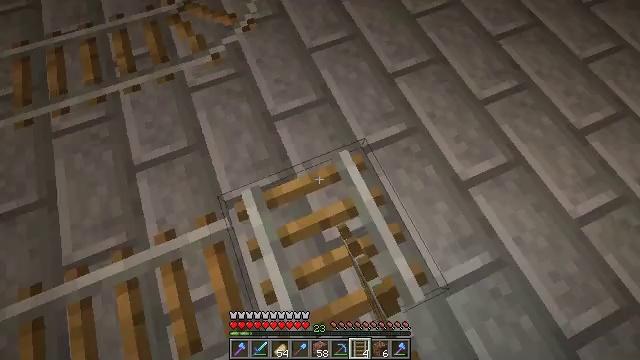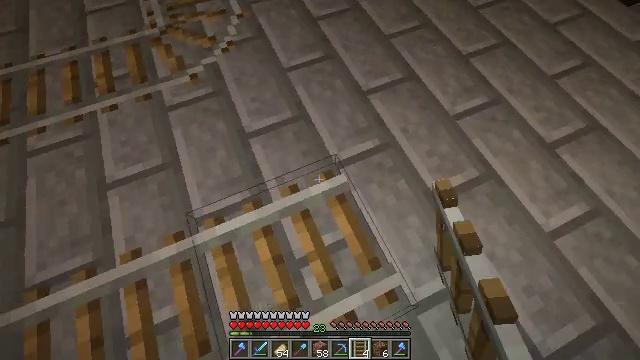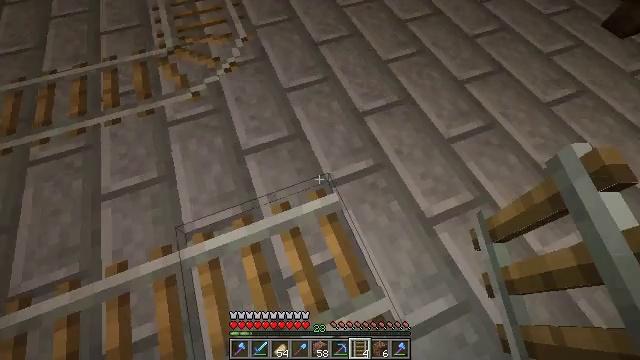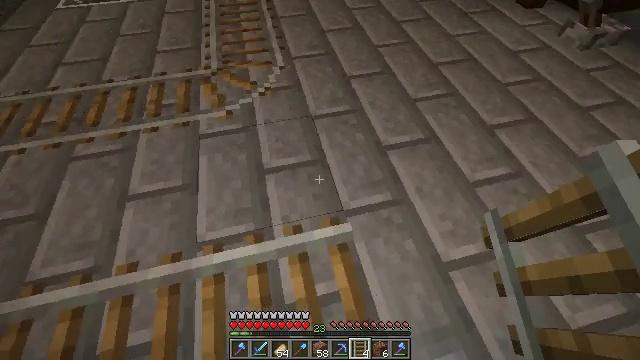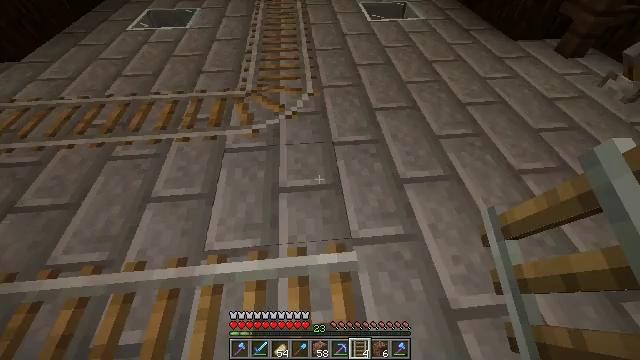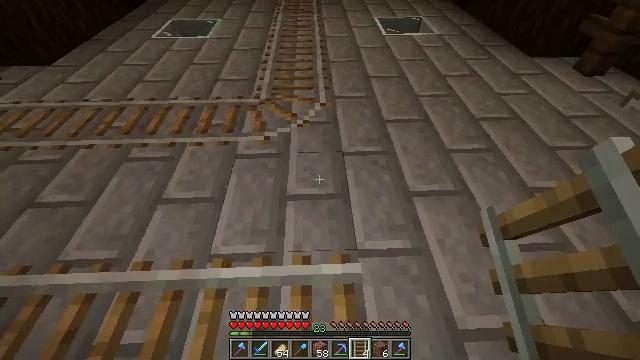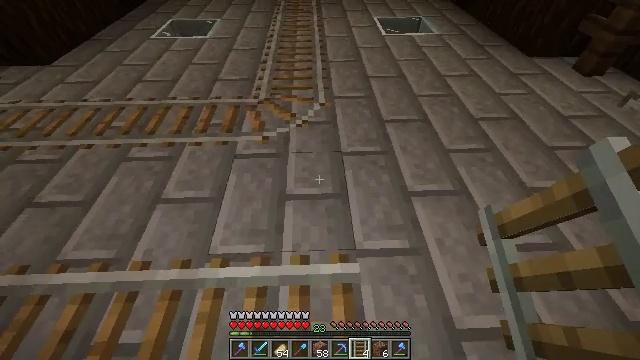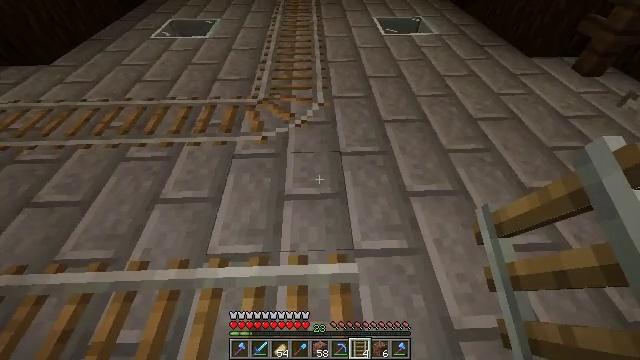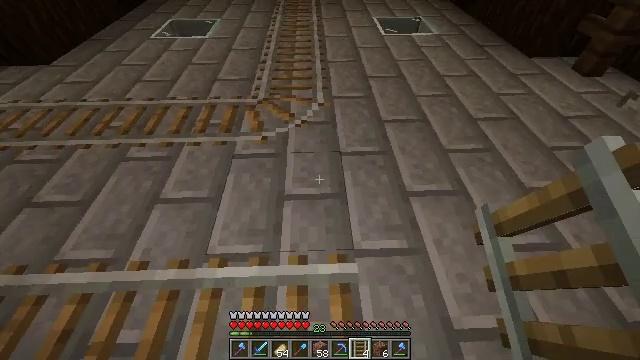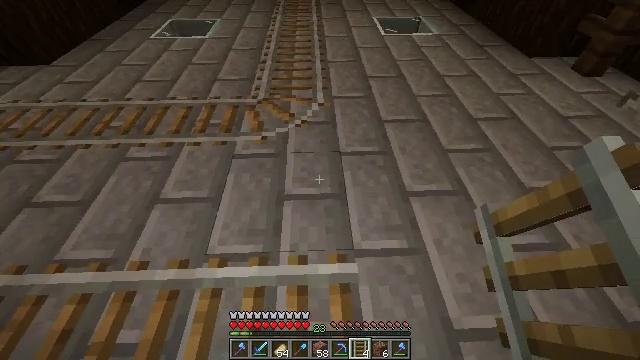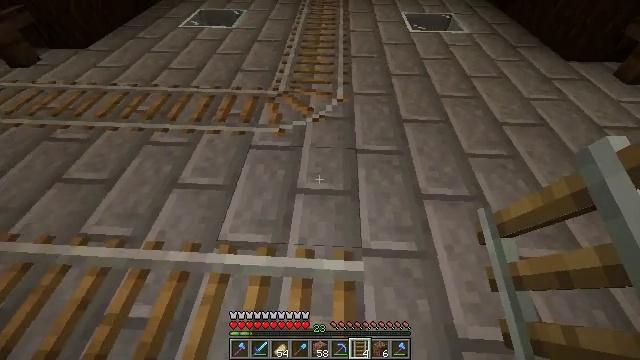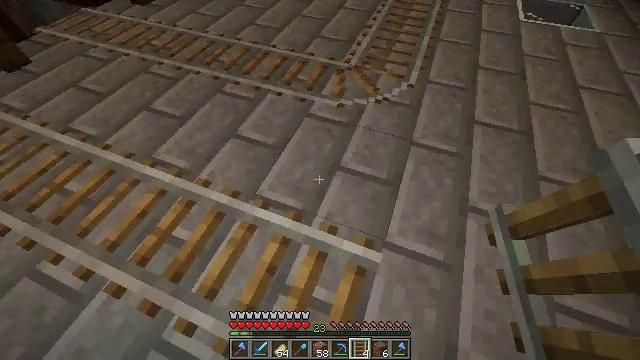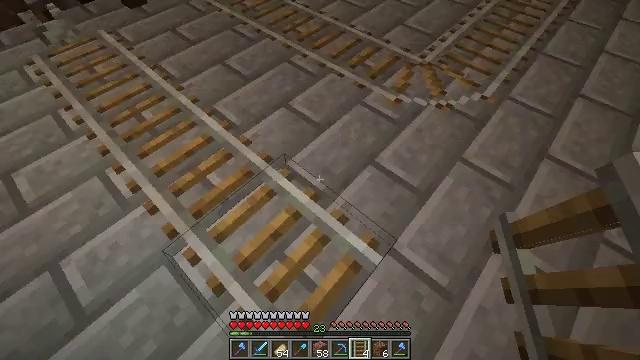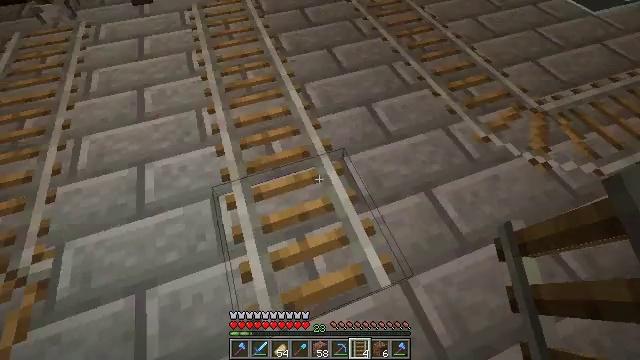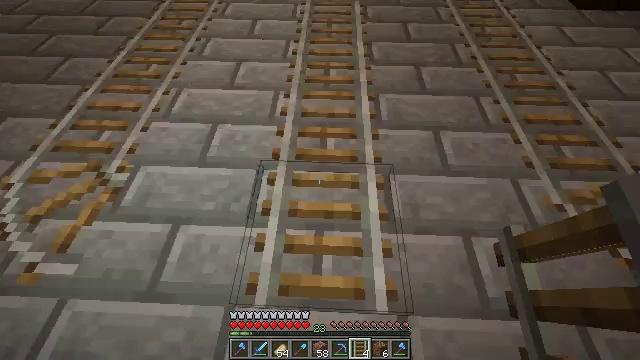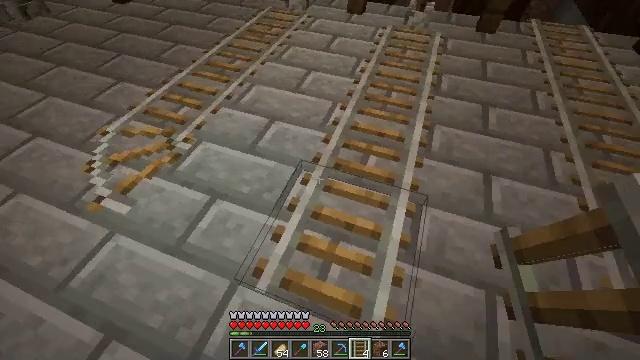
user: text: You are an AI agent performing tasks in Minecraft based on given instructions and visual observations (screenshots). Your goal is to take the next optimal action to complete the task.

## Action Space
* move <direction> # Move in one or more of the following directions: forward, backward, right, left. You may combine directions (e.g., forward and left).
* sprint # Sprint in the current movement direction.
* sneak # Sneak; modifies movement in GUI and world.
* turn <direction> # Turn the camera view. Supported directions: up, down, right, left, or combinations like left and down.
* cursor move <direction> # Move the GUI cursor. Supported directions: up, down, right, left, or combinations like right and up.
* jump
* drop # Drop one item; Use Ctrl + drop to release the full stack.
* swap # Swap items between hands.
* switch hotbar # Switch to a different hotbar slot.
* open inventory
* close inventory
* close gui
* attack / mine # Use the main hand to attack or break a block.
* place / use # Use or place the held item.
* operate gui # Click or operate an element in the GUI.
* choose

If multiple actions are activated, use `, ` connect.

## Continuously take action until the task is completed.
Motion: motion action
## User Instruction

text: Retrieve the lever from the wall.
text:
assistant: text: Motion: move right, turn up
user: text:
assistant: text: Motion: turn left and up
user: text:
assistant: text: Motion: turn left and up
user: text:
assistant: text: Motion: turn left and up
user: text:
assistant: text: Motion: turn left and up
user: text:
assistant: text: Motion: no_op
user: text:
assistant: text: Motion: no_op
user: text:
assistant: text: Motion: no_op
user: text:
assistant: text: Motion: no_op
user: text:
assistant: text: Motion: move right, turn left and down
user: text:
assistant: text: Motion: move right, turn left and down
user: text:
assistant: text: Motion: move right, turn left and down
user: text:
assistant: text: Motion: move right, turn left
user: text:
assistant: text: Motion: move right, turn left and up
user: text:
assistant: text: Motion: turn left and up
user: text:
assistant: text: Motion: turn left and up
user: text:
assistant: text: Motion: no_op
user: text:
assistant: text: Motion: no_op
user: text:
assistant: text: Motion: no_op
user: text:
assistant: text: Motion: no_op
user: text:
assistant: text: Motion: no_op
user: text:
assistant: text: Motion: no_op
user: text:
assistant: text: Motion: no_op
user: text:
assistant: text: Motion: no_op
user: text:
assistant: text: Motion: turn right
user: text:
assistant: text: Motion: turn right
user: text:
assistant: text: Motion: turn right and up
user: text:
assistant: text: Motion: turn right and up
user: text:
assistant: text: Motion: no_op
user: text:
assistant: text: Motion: no_op